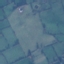
Label: Pasture